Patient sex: M
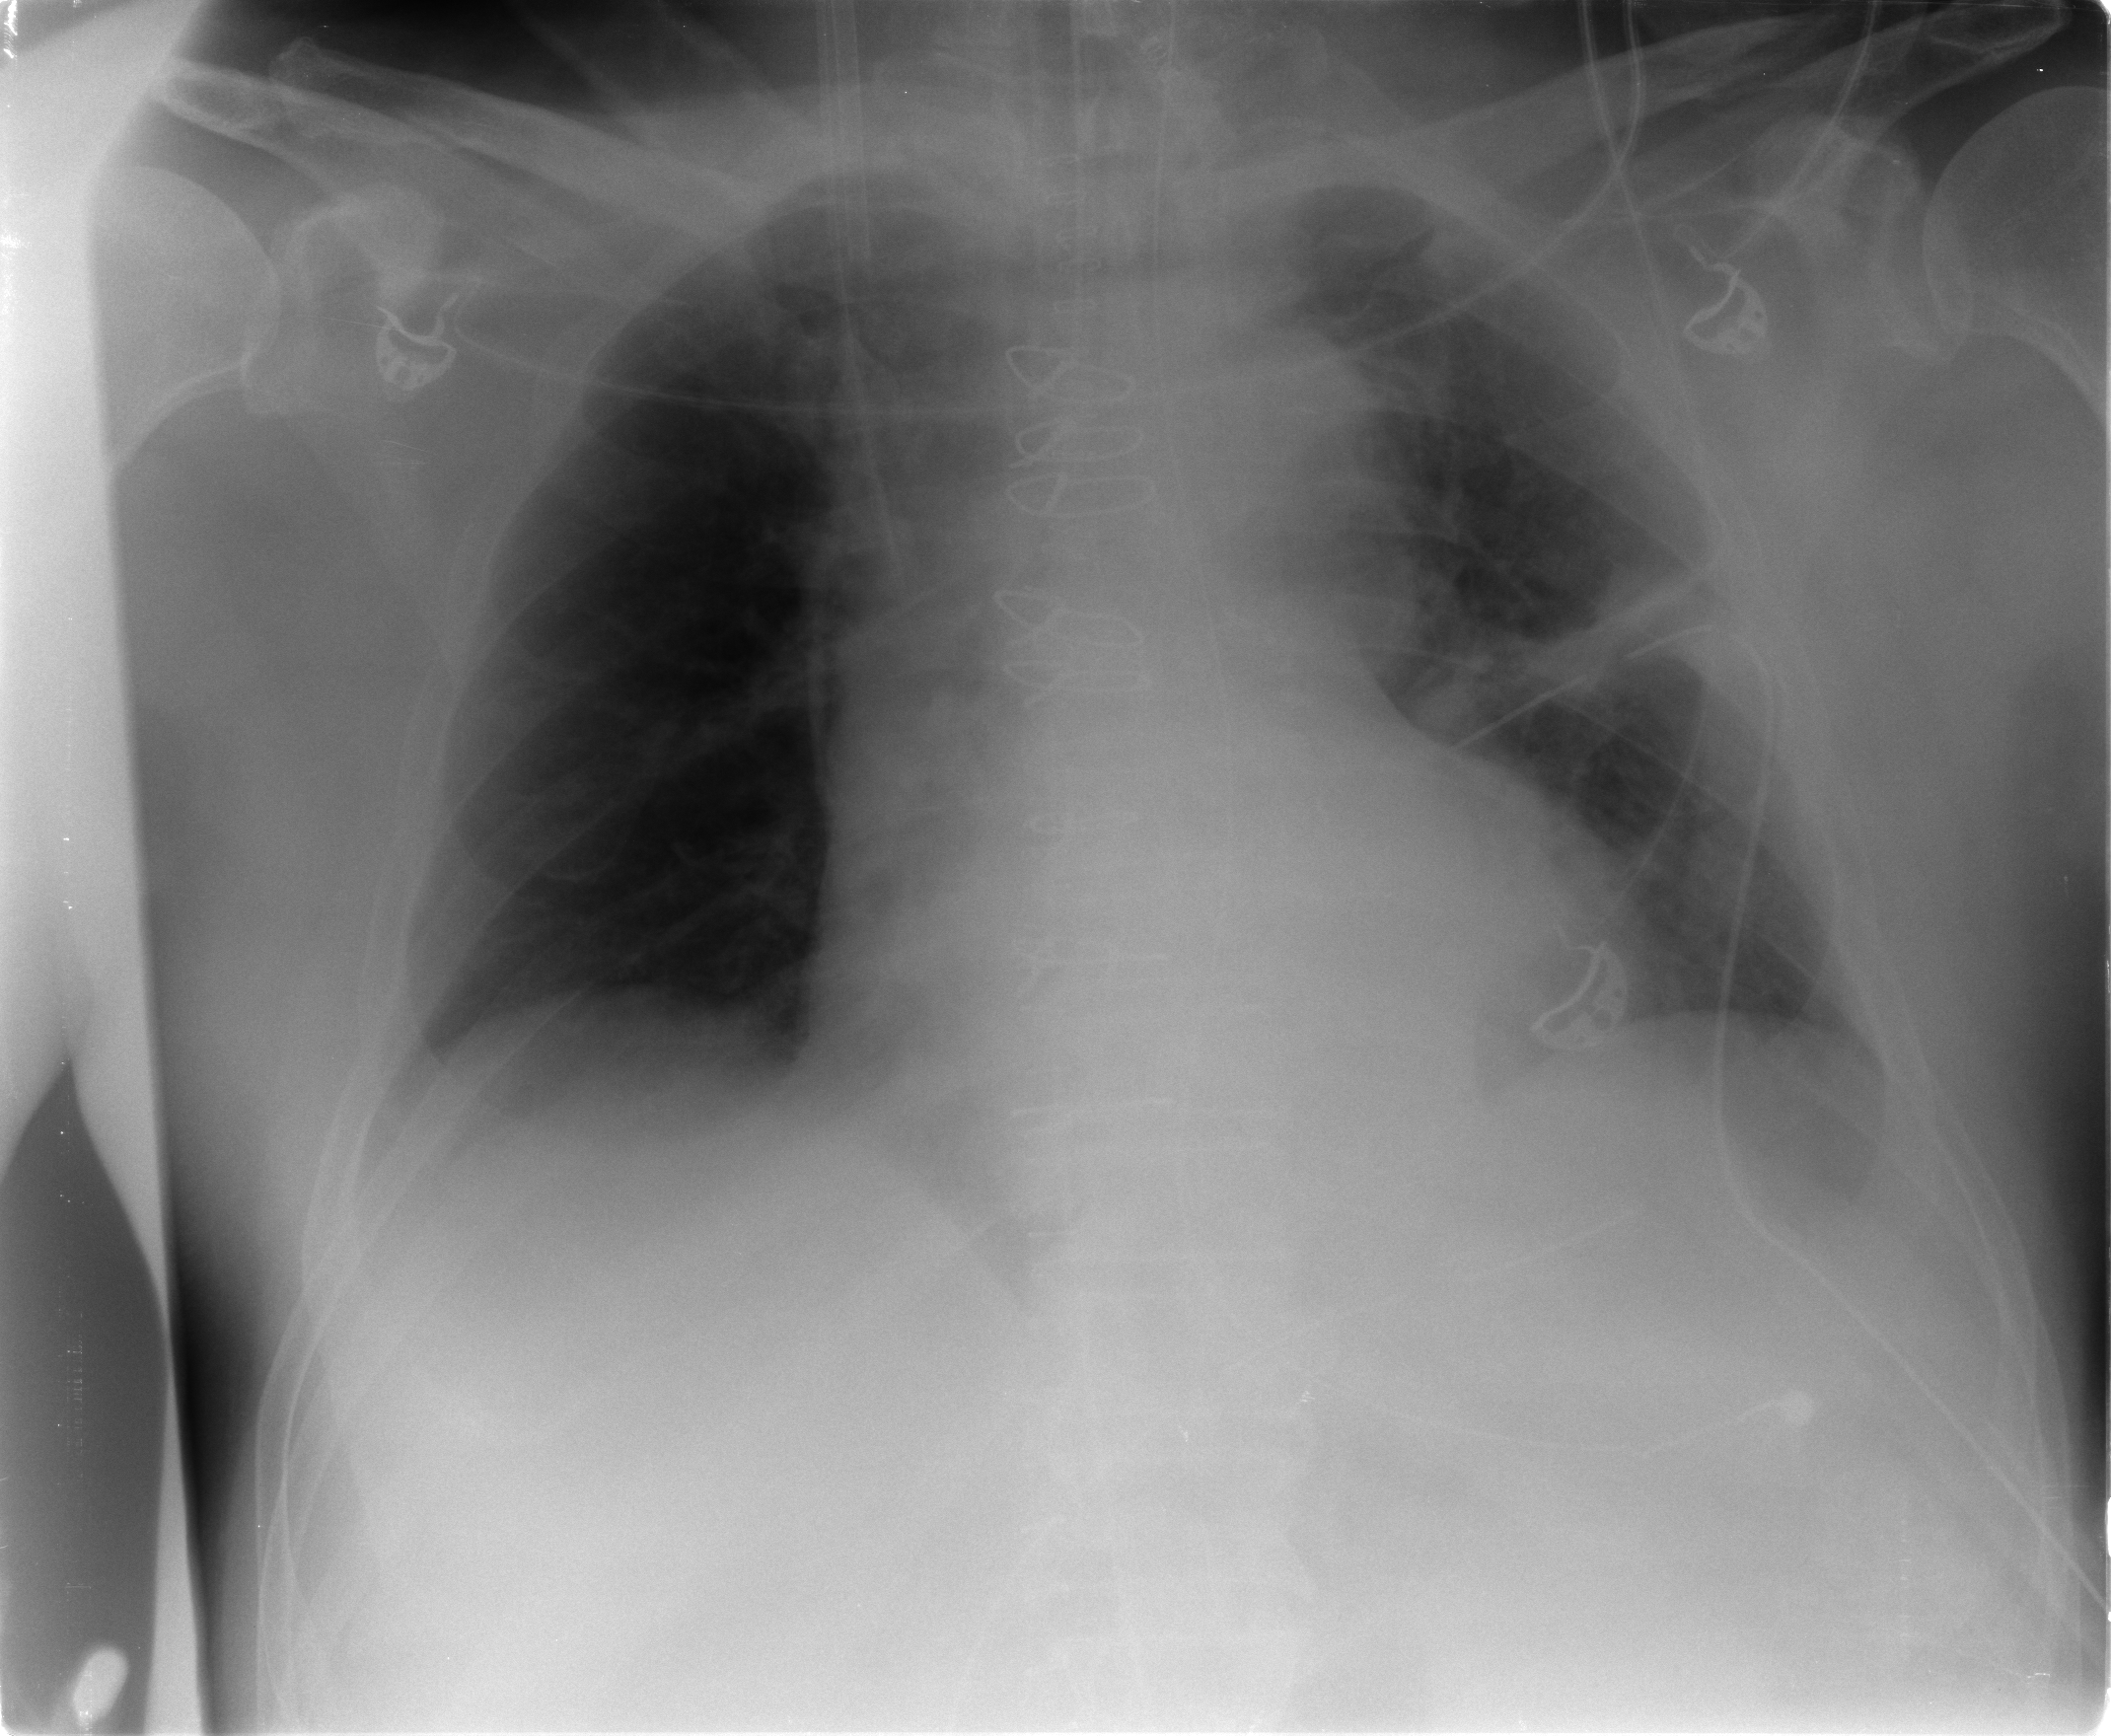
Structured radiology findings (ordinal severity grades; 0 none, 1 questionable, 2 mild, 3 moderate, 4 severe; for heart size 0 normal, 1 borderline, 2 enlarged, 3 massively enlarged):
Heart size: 2
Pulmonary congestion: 1
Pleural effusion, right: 0
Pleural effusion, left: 1
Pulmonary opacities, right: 0
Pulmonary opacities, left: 0
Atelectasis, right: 0
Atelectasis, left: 2